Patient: sex F, age 34
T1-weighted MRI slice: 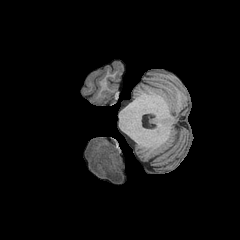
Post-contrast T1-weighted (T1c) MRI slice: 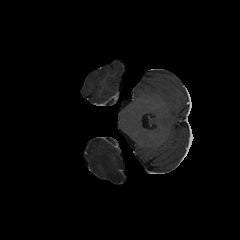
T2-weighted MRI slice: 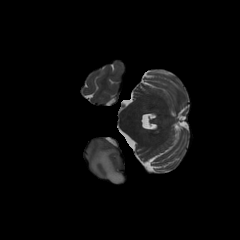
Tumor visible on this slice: yes
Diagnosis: Astrocytoma, IDH-mutant
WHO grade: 3